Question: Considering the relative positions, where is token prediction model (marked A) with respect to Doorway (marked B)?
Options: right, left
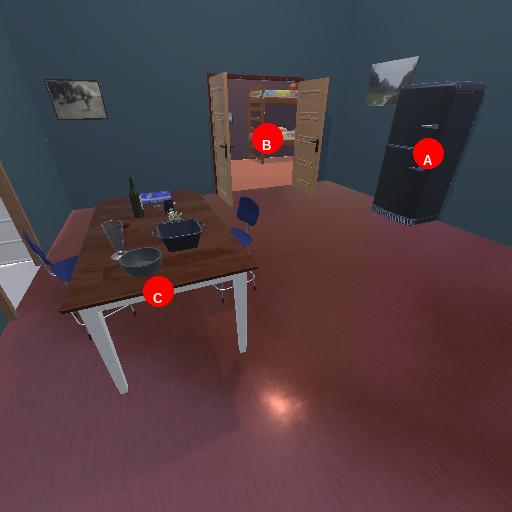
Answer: right